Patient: sex F, age 41
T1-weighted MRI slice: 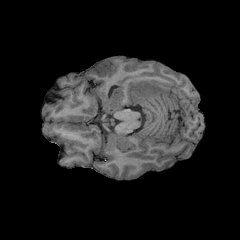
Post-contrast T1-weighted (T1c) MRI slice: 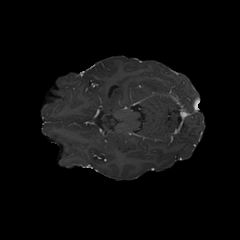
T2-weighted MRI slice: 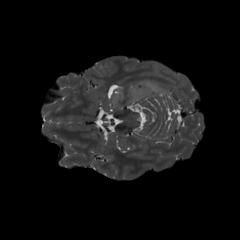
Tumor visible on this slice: yes
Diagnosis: Glioblastoma, IDH-wildtype
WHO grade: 4